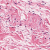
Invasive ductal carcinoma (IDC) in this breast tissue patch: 0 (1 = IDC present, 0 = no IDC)